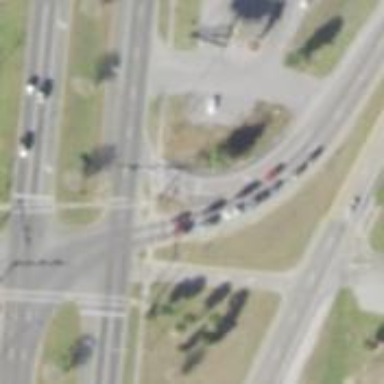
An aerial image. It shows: Marked footway with asphalt surface. The crossing includes pedestrian island.